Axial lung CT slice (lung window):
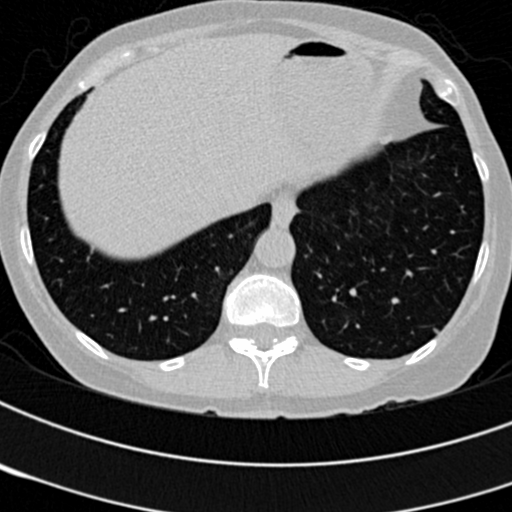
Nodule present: no